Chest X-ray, AP view. Patient: 52 years old, sex M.
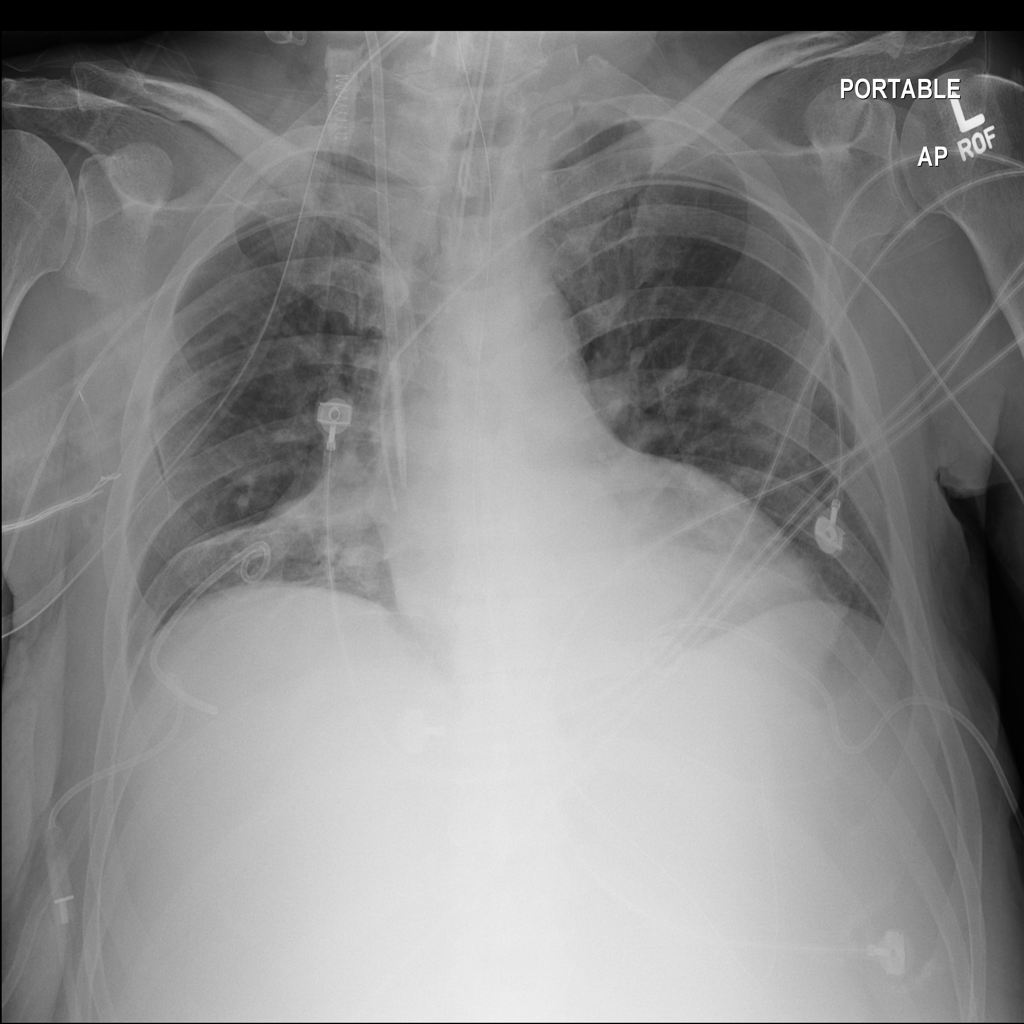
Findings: No Finding